Question: I have a .NET application that listens on a COM port. The other side of the connection is a UDOO board running lubuntu.
After the udoo board is rebooted, the COM port temporarily goes missing and then re-appears on the device manager. However, when I call the "Open" function of the <URL> object, I get an exception which says "The port COM4 does not exist". The full exception stack trace is as follows.
'''
at System.IO.Ports.InternalResources.WinIOError(Int32 errorCode, String str)
at System.IO.Ports.SerialStream..ctor(String portName, Int32 baudRate, Parity parity, Int32 dataBits, StopBits stopBits, Int32 readTimeout, Int32 writeTimeout, Handshake handshake, Boolean dtrEnable, Boolean rtsEnable, Boolean discardNull, Byte parityReplace)
at System.IO.Ports.SerialPort.Open()
'''
Even when this exception is thrown, device manager shows the very same COM port as visible as in the following screenshot.

And yes I did refresh the device list. Unplugging and plugging the cable back to the computer solves this problem but, it isn't elegant.
Are there any thoughts on how I could work around this problem ?
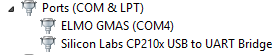
Answer: Try Disable serial port from and then reenable.
Also check whether problem with hardware. You can check it by inserting usb device in serial port. If works proper. Use debugger to check code.